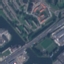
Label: Highway